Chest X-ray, PA view. Patient: 64 years old, sex M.
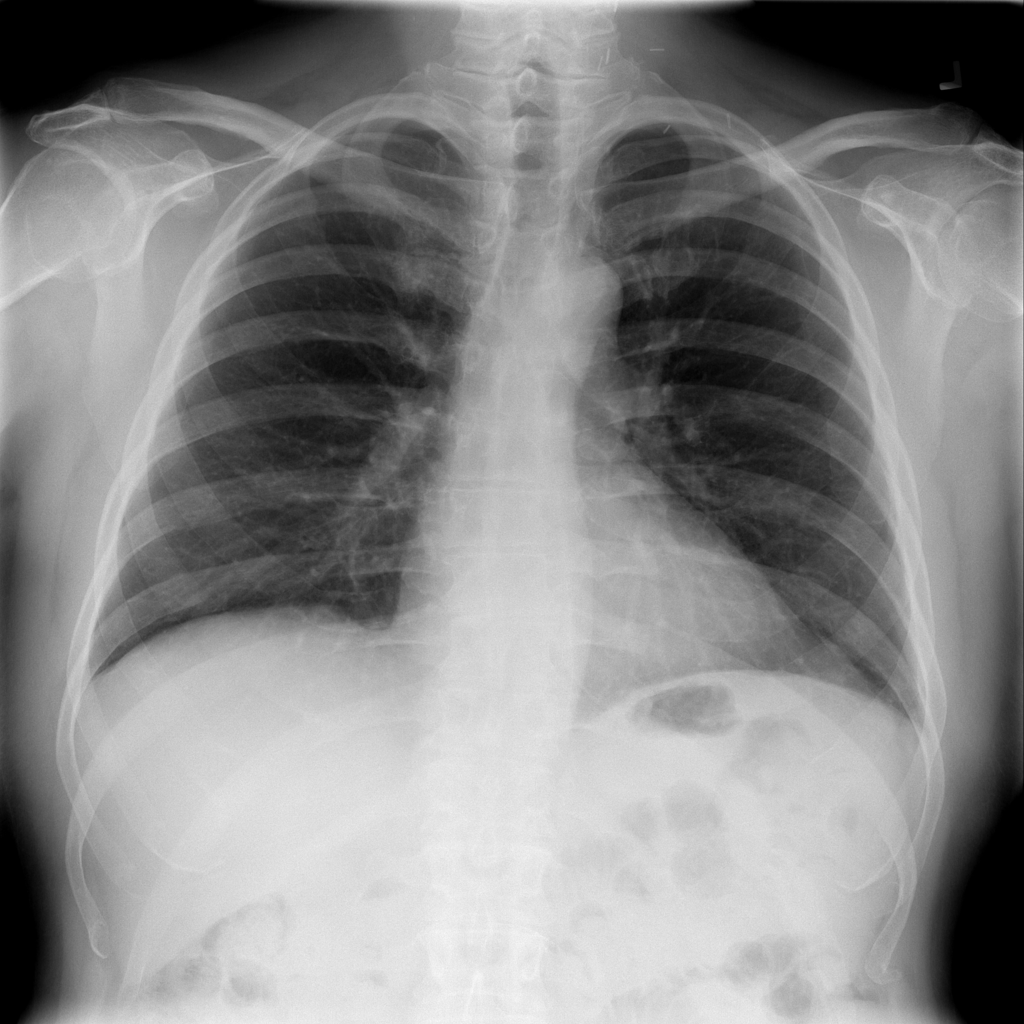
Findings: No Finding